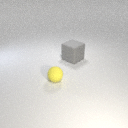
small yellow rubber sphere to the left of large gray rubber cube